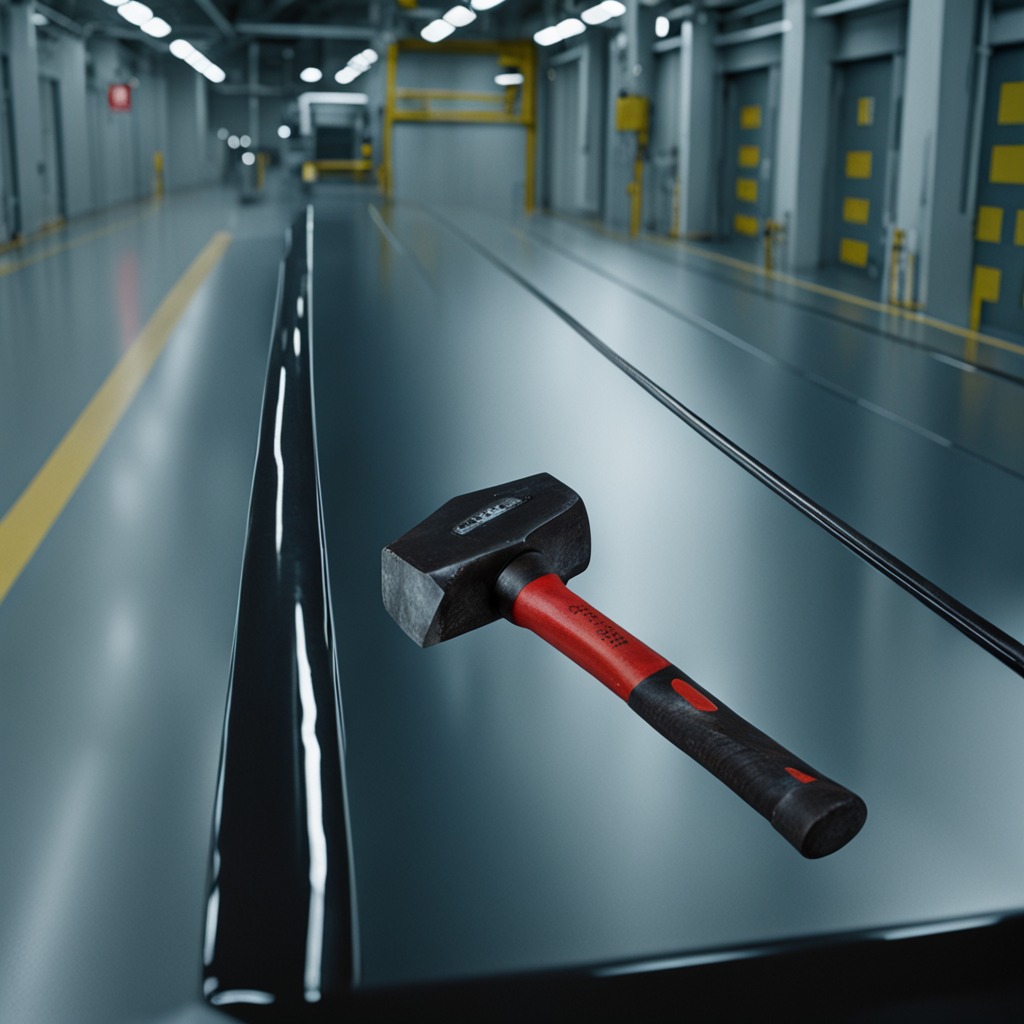
A hammer is lying on a high-gloss table in a ship maintenance bay industrial lighting.